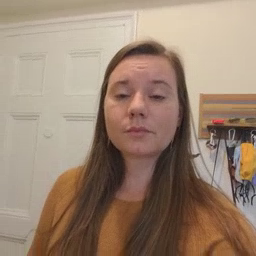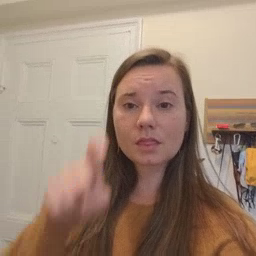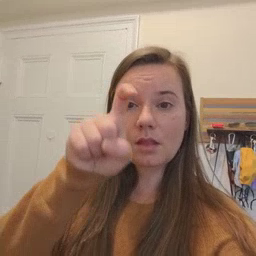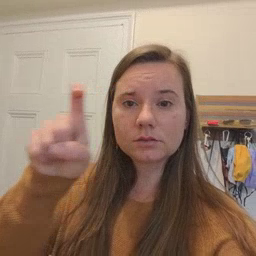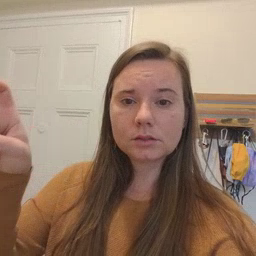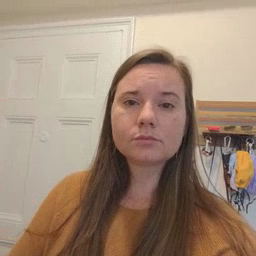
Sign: closet